Interaction volume radius: 5 \u00c5
Interaction volume height: 45 \u00c5
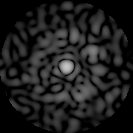
Disorder parameter: 0.8354